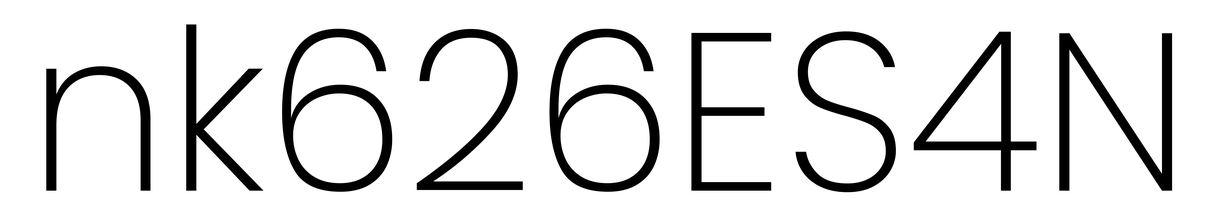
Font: Poppins-ExtraLight